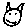
Label: cat